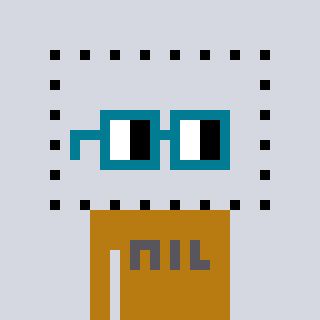
a pixel art character with square dark green glasses, a void-shaped head and a gold-colored body on a cool background